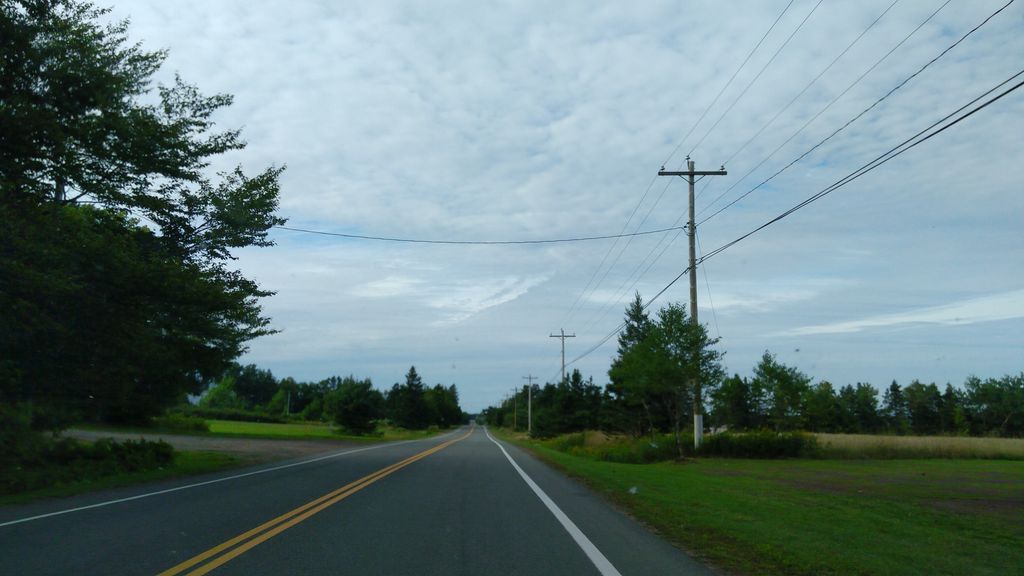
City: charlottetown